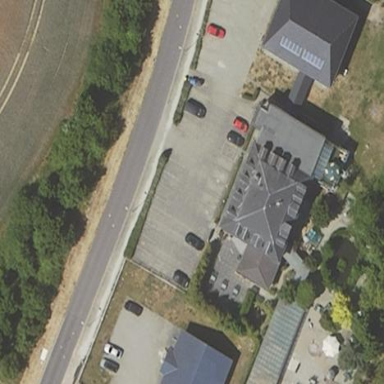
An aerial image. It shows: Parking area.